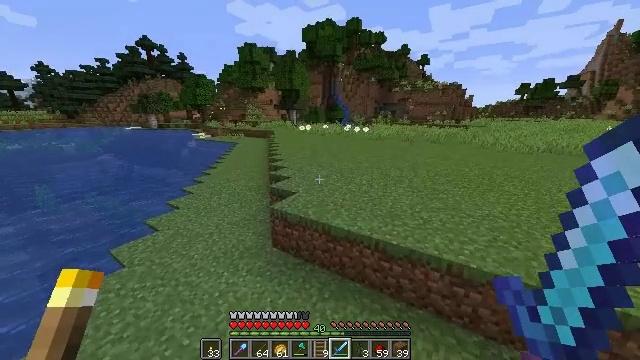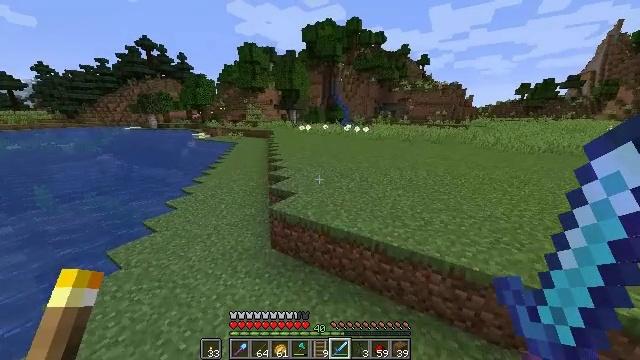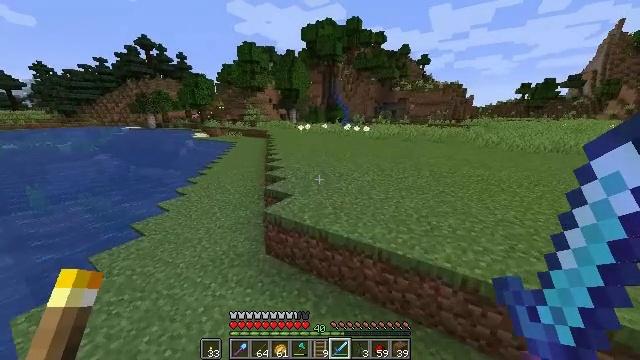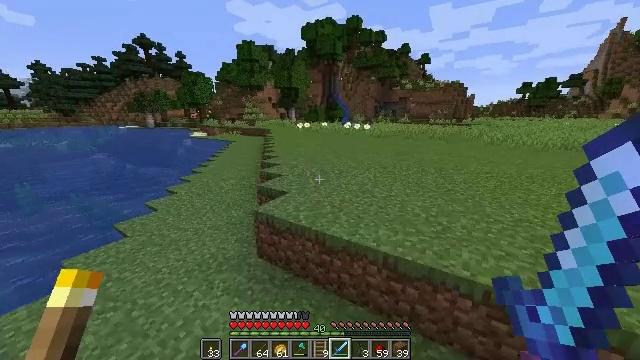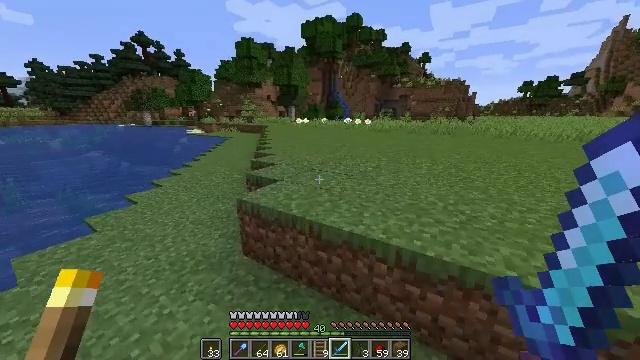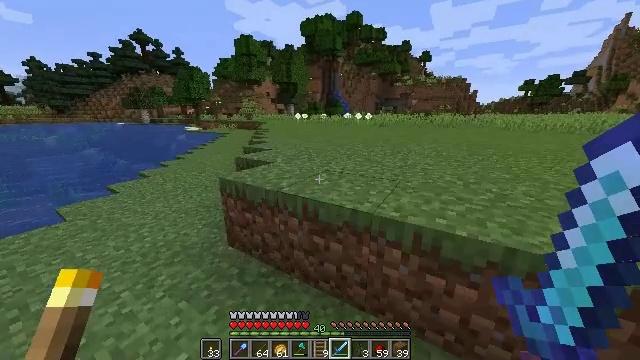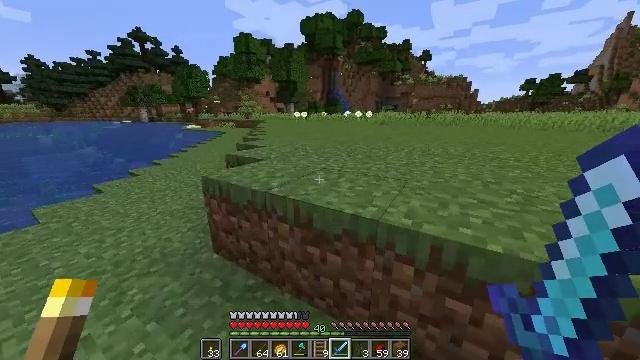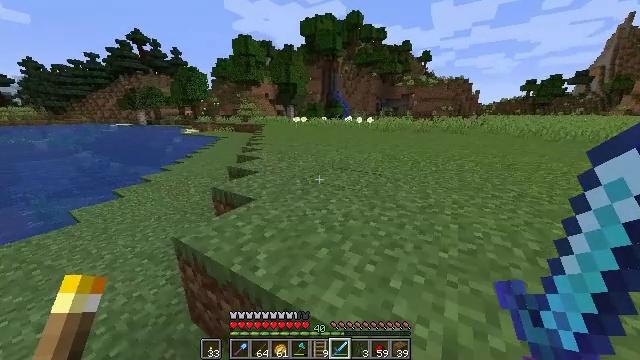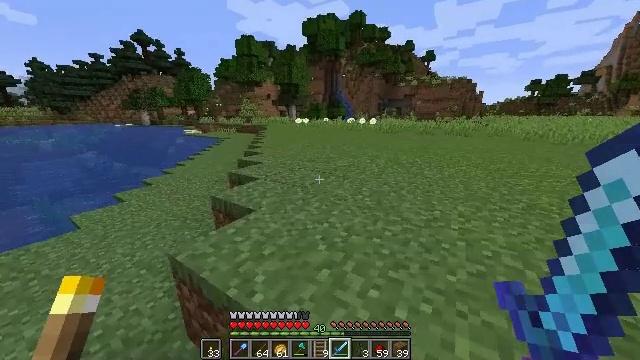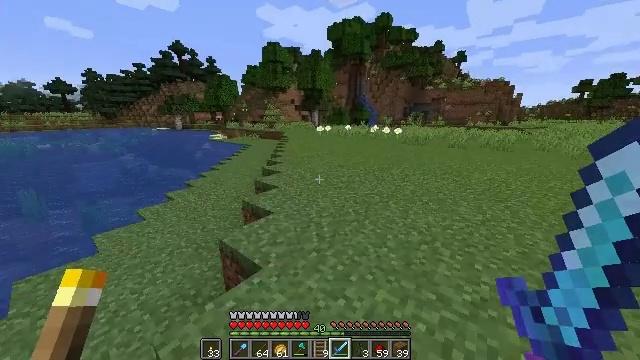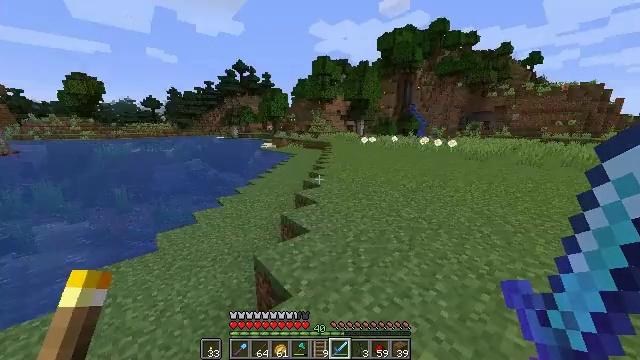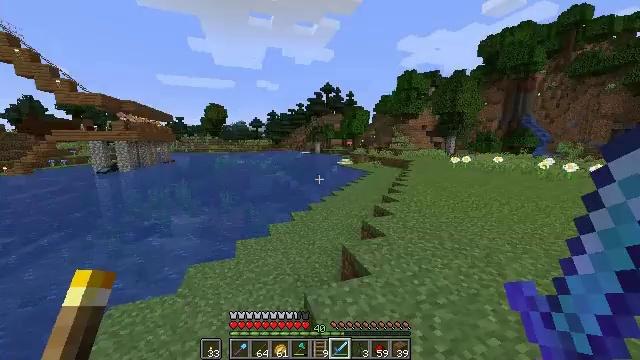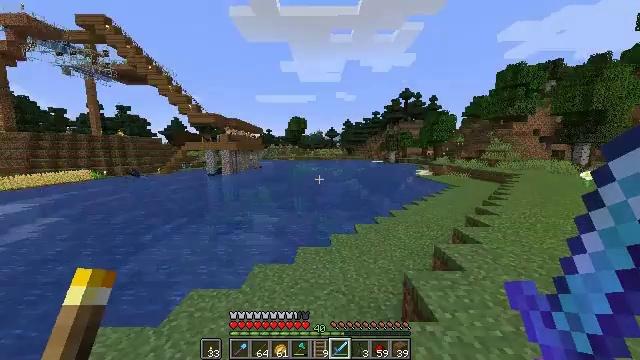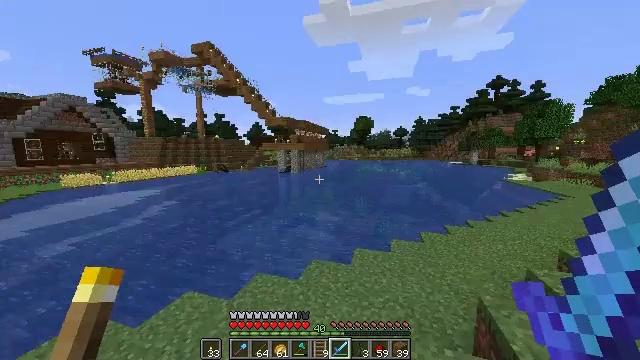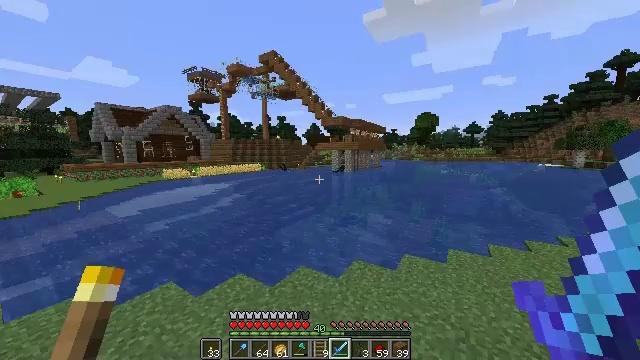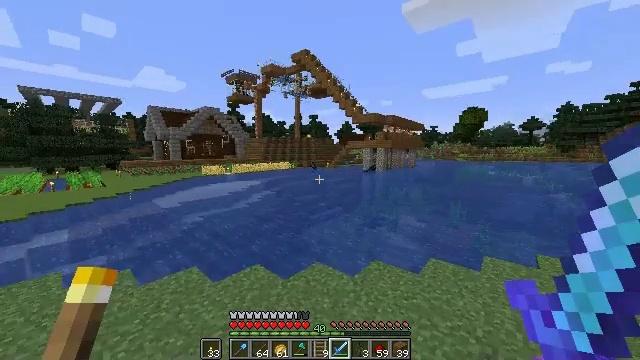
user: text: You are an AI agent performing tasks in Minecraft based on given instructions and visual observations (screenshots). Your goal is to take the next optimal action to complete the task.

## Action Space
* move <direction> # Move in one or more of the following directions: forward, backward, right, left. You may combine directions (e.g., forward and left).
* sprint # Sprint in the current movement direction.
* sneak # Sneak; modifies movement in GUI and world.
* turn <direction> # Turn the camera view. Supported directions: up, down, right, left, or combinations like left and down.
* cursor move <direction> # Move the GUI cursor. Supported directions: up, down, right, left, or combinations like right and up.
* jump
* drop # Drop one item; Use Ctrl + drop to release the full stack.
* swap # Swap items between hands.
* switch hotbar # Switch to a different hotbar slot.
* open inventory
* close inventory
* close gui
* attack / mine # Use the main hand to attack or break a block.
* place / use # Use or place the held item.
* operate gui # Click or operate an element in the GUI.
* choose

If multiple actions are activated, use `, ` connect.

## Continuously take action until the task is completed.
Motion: motion action
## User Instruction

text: Gather oak leaves by attacking.
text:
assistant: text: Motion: move forward, jump
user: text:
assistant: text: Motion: move forward, jump
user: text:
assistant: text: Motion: move forward, jump
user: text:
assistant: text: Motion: move forward, jump
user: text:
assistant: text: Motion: move forward, sprint, jump
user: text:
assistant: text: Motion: move forward, sprint, jump
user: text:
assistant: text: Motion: move forward, sprint, jump
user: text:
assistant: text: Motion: move forward, jump
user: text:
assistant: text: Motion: move forward, turn left, jump
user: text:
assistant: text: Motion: move forward, turn left and up, jump
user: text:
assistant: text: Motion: move forward, turn left and up, jump
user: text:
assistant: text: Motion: move forward, turn left and up, jump
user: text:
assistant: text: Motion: move forward and move right, turn left, jump
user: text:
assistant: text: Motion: move right, turn left
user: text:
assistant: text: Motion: move right, turn left
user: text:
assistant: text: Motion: turn left
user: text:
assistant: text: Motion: no_op
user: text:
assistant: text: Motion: no_op
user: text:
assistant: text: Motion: no_op
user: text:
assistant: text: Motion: no_op
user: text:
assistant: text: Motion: no_op
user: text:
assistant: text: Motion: no_op
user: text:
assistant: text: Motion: no_op
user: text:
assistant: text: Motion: no_op
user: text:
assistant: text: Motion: no_op
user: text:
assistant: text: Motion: no_op
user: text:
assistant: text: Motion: no_op
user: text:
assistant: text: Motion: no_op
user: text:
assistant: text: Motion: no_op
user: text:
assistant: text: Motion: no_op